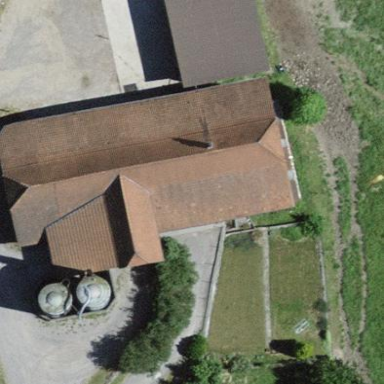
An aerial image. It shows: Farm building.